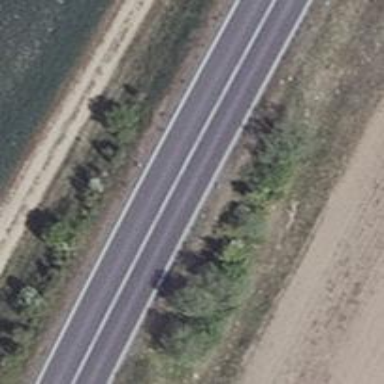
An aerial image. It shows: This image shows primary highway that is also classified as motorroad.